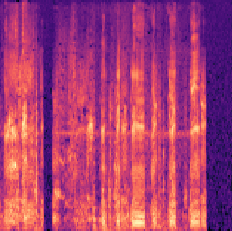
Sound class: Pig